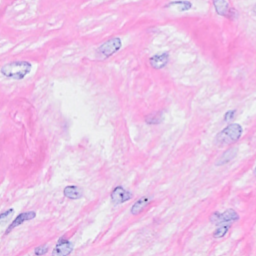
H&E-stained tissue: Breast